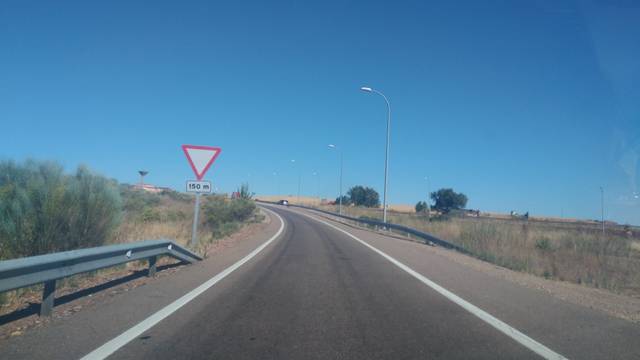
Region: Spain
Coordinates: 40.956, -5.712